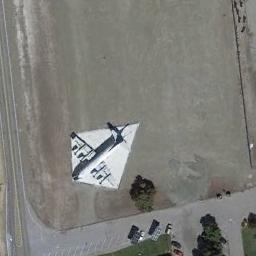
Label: airplane